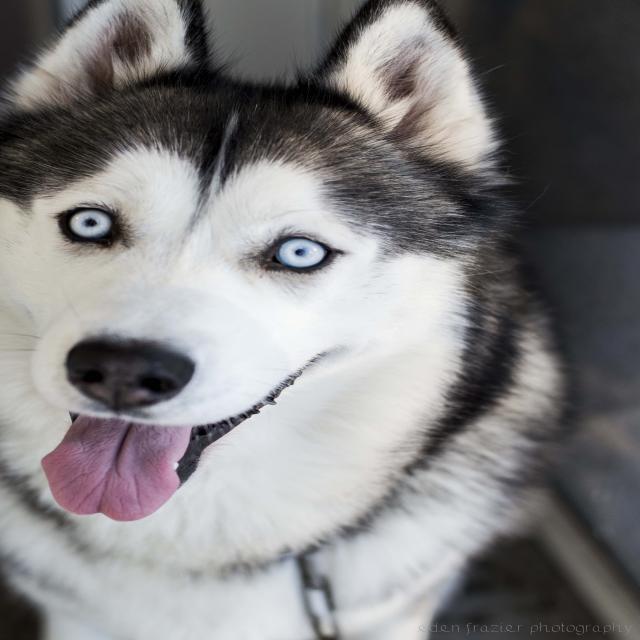
Healthy canine skin — no visible lesions, inflammation, or abnormalities. The skin and coat appear normal.